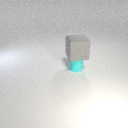
large gray rubber cube above small cyan rubber cylinder